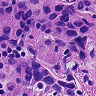
Metastatic tissue present: yes